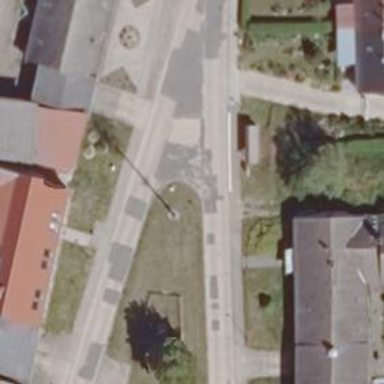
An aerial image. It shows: Public transport stop position.